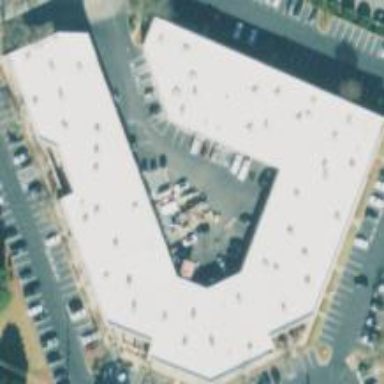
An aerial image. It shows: Commercial building.